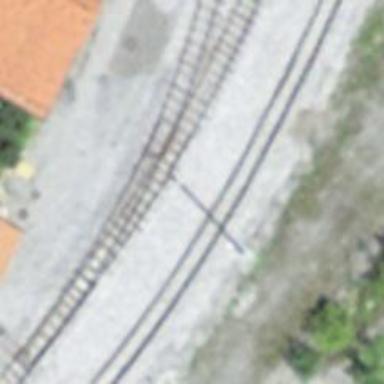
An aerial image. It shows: Narrow-gauge railway siding with electrified contact lines. It consists of one track.